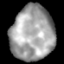
Tissue: lung
Cell type: Others
Senescence score: 0.2231
Nuclear area (px): 2301
Mean DAPI intensity: 162.656